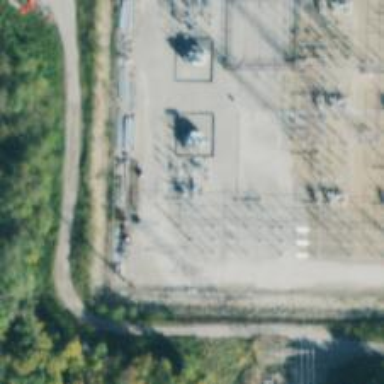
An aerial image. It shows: Switch for power supply.